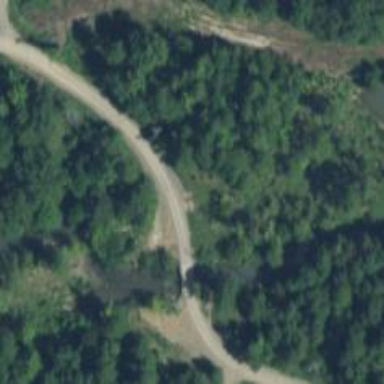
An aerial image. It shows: Unclassified road on bridge.